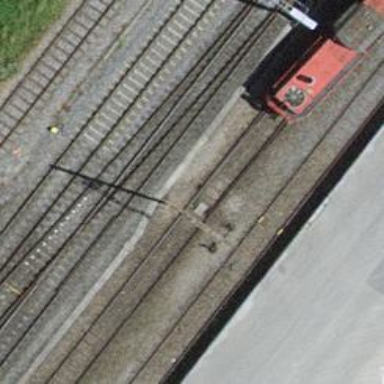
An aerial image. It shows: Single railway track with electrification through contact line.